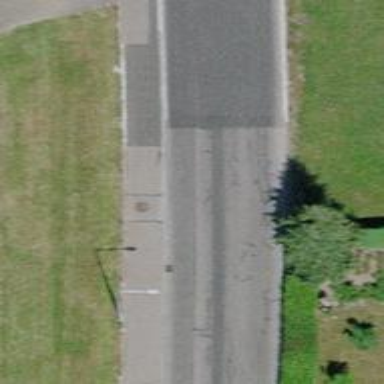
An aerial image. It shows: Traffic calming cushion.